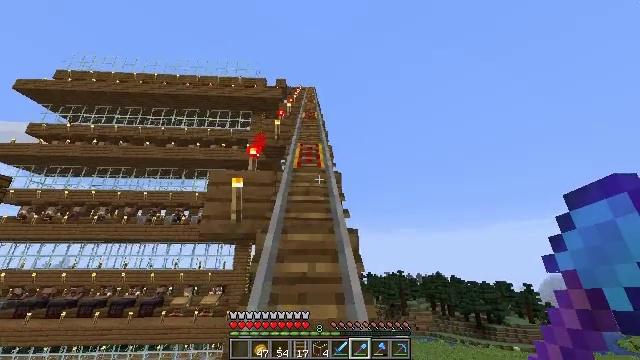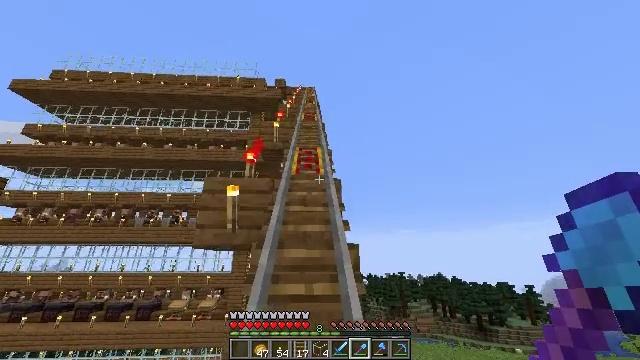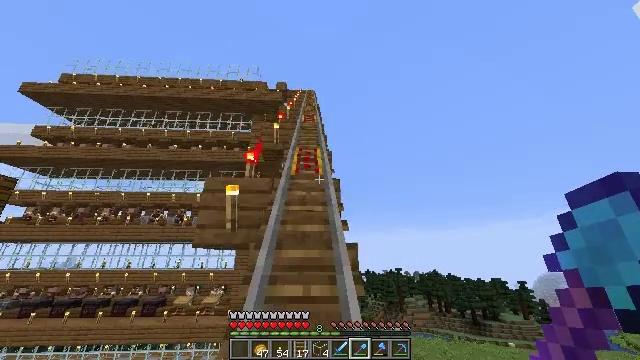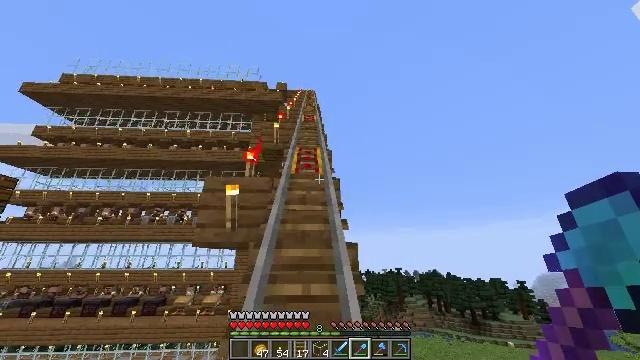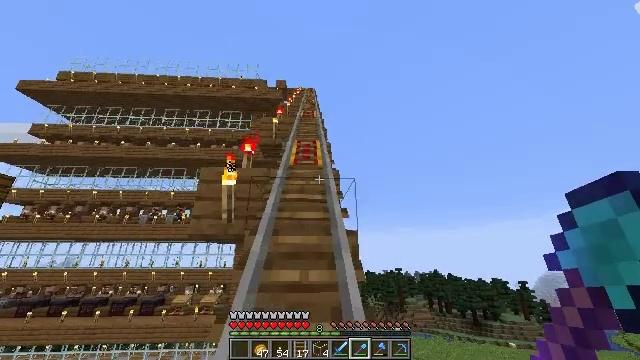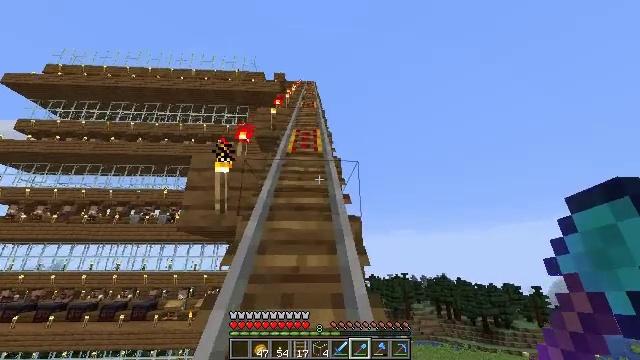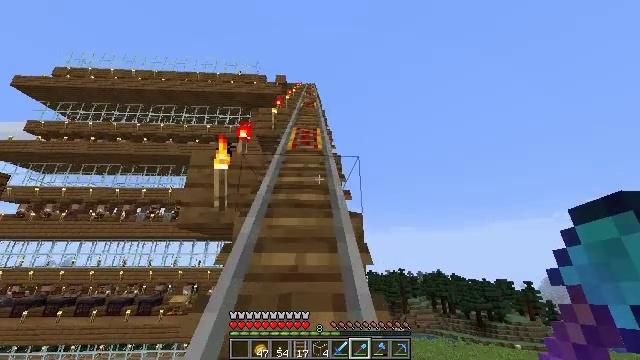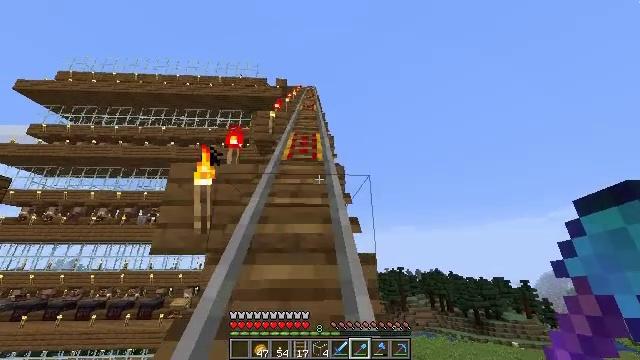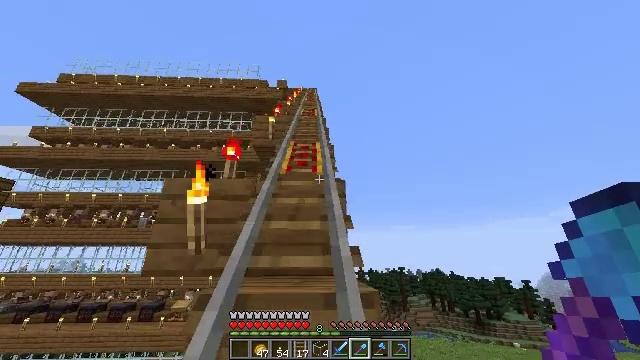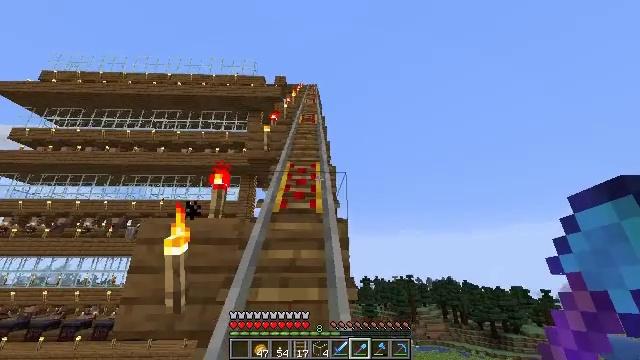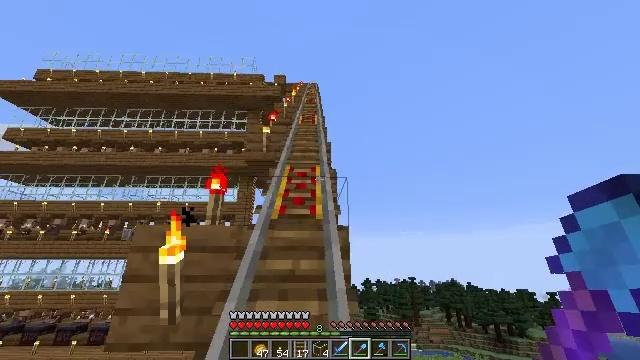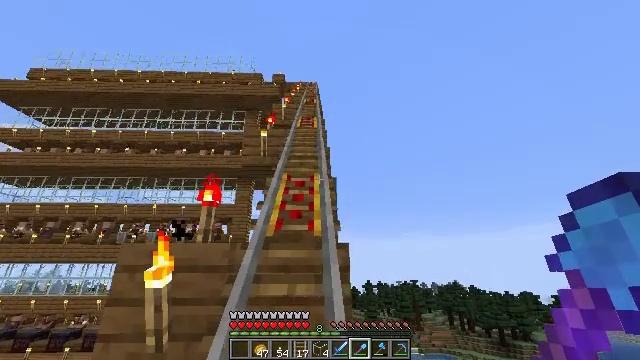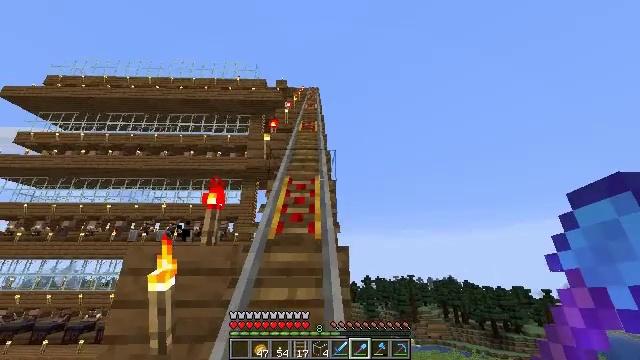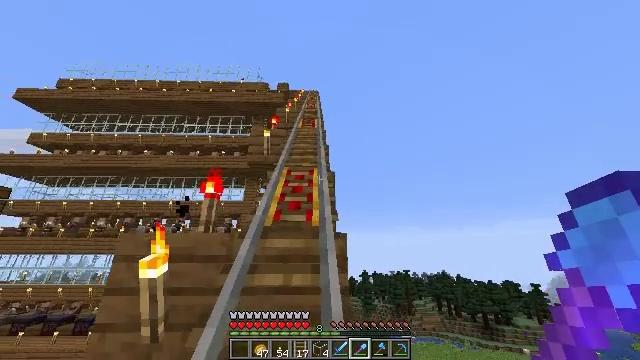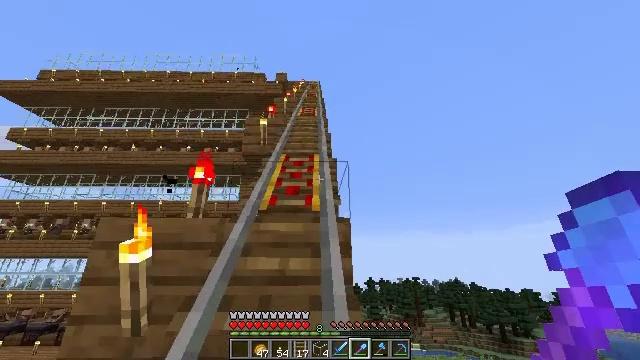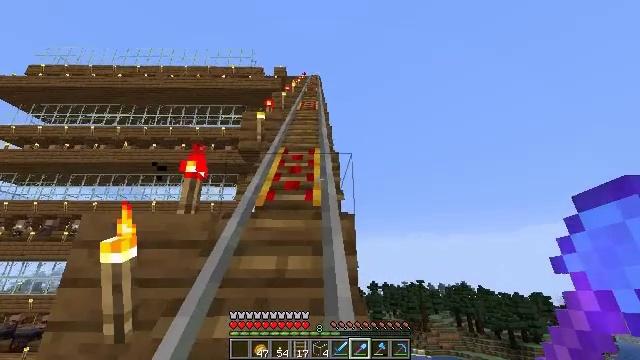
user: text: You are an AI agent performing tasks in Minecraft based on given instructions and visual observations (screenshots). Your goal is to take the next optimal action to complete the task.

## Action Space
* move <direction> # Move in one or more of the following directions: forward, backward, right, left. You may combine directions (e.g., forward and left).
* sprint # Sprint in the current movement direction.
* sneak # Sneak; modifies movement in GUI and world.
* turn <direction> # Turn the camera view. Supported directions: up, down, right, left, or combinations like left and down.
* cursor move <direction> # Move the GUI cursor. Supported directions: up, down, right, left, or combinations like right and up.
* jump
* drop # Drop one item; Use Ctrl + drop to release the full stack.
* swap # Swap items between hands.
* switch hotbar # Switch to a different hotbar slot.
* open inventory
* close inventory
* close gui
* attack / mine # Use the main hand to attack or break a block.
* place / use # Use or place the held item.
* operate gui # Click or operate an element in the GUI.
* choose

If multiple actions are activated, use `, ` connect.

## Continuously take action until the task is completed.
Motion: motion action
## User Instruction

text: Remove a spruce sign from the inventory.
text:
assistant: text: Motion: move forward, sprint, jump
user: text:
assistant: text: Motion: move forward, sprint, jump
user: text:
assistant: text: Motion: move forward, sprint, jump
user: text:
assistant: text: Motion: move forward, sprint, jump
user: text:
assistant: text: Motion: move forward, jump
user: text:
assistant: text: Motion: move forward, jump
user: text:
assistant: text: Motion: move forward, jump
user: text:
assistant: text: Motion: move forward, jump
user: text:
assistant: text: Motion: move forward, sprint, jump
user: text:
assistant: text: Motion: move forward, sprint, jump
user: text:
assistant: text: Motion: move forward, jump
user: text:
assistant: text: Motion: move forward, jump
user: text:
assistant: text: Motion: move forward, jump
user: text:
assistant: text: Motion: move forward, jump
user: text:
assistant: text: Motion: move forward, sprint, jump
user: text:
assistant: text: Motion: move forward, sprint, jump
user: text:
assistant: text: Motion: move forward, sprint, jump
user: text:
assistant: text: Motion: move forward, jump
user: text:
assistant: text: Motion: move forward, jump
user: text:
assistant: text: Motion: move forward, jump
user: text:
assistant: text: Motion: move forward, jump
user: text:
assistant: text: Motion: move forward, sprint, jump
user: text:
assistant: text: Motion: move forward, sprint, jump
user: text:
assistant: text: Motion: move forward, sprint, jump
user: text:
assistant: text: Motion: move forward, sprint, jump
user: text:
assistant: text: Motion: move forward, jump
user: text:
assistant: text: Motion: move forward, jump
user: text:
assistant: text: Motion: move forward, sprint, jump
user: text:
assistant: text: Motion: move forward, sprint, jump
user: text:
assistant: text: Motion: move forward, sprint, jump